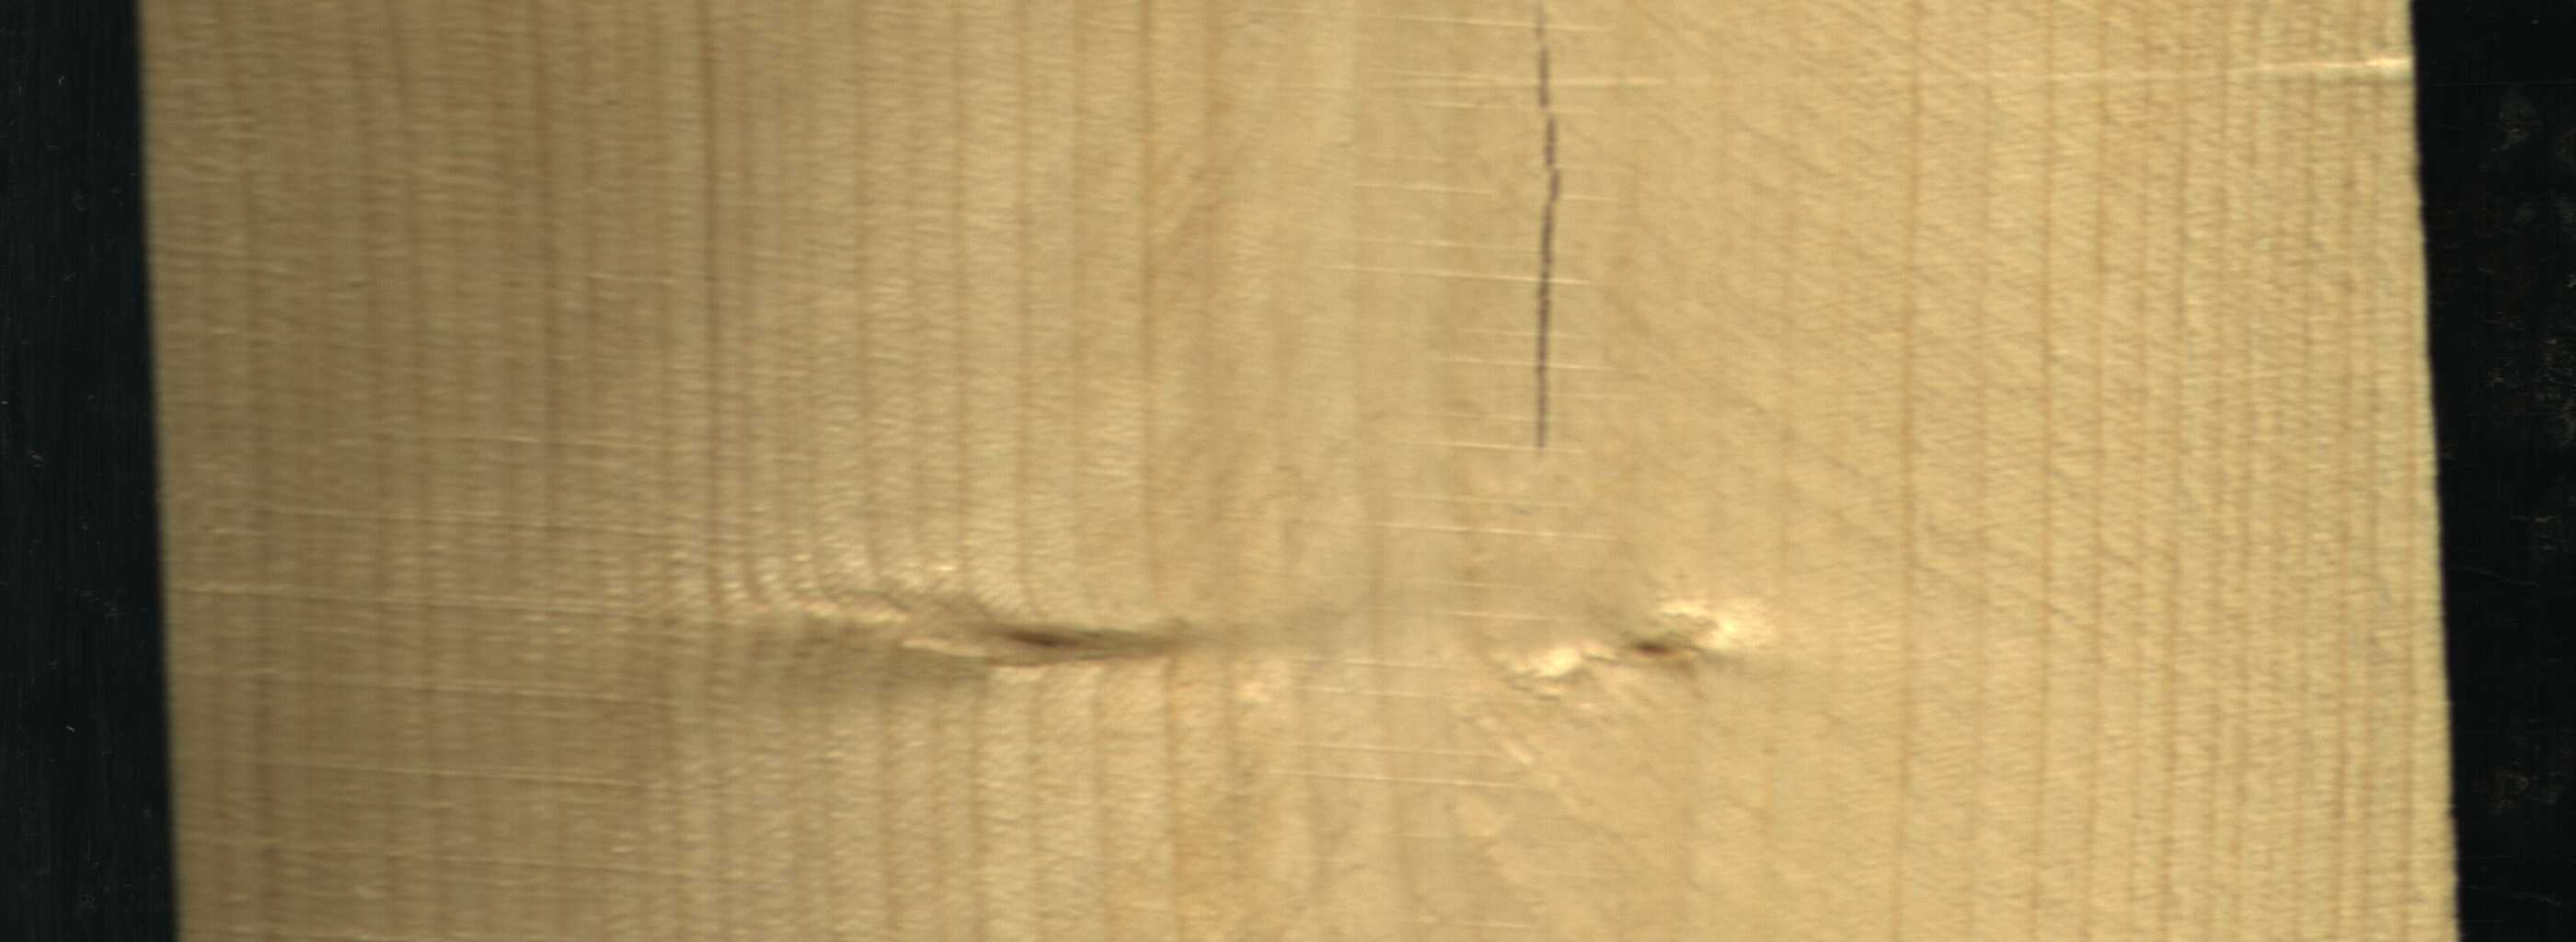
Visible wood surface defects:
Crack
Live_Knot